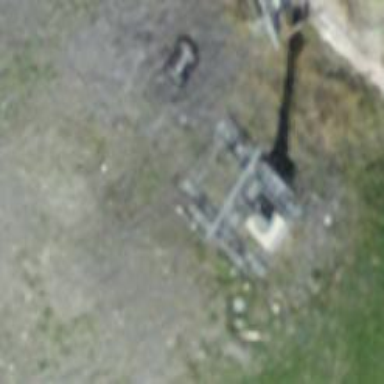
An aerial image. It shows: Pylon for aerialway.